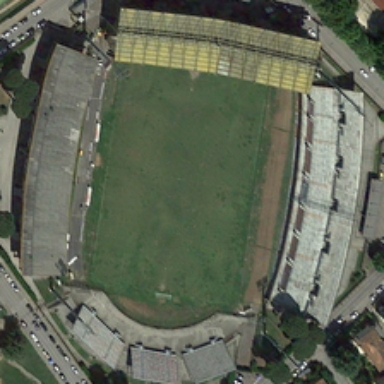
Several buildings and some green trees are around a stadium .